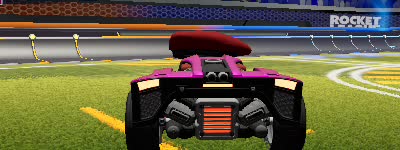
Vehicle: breakout